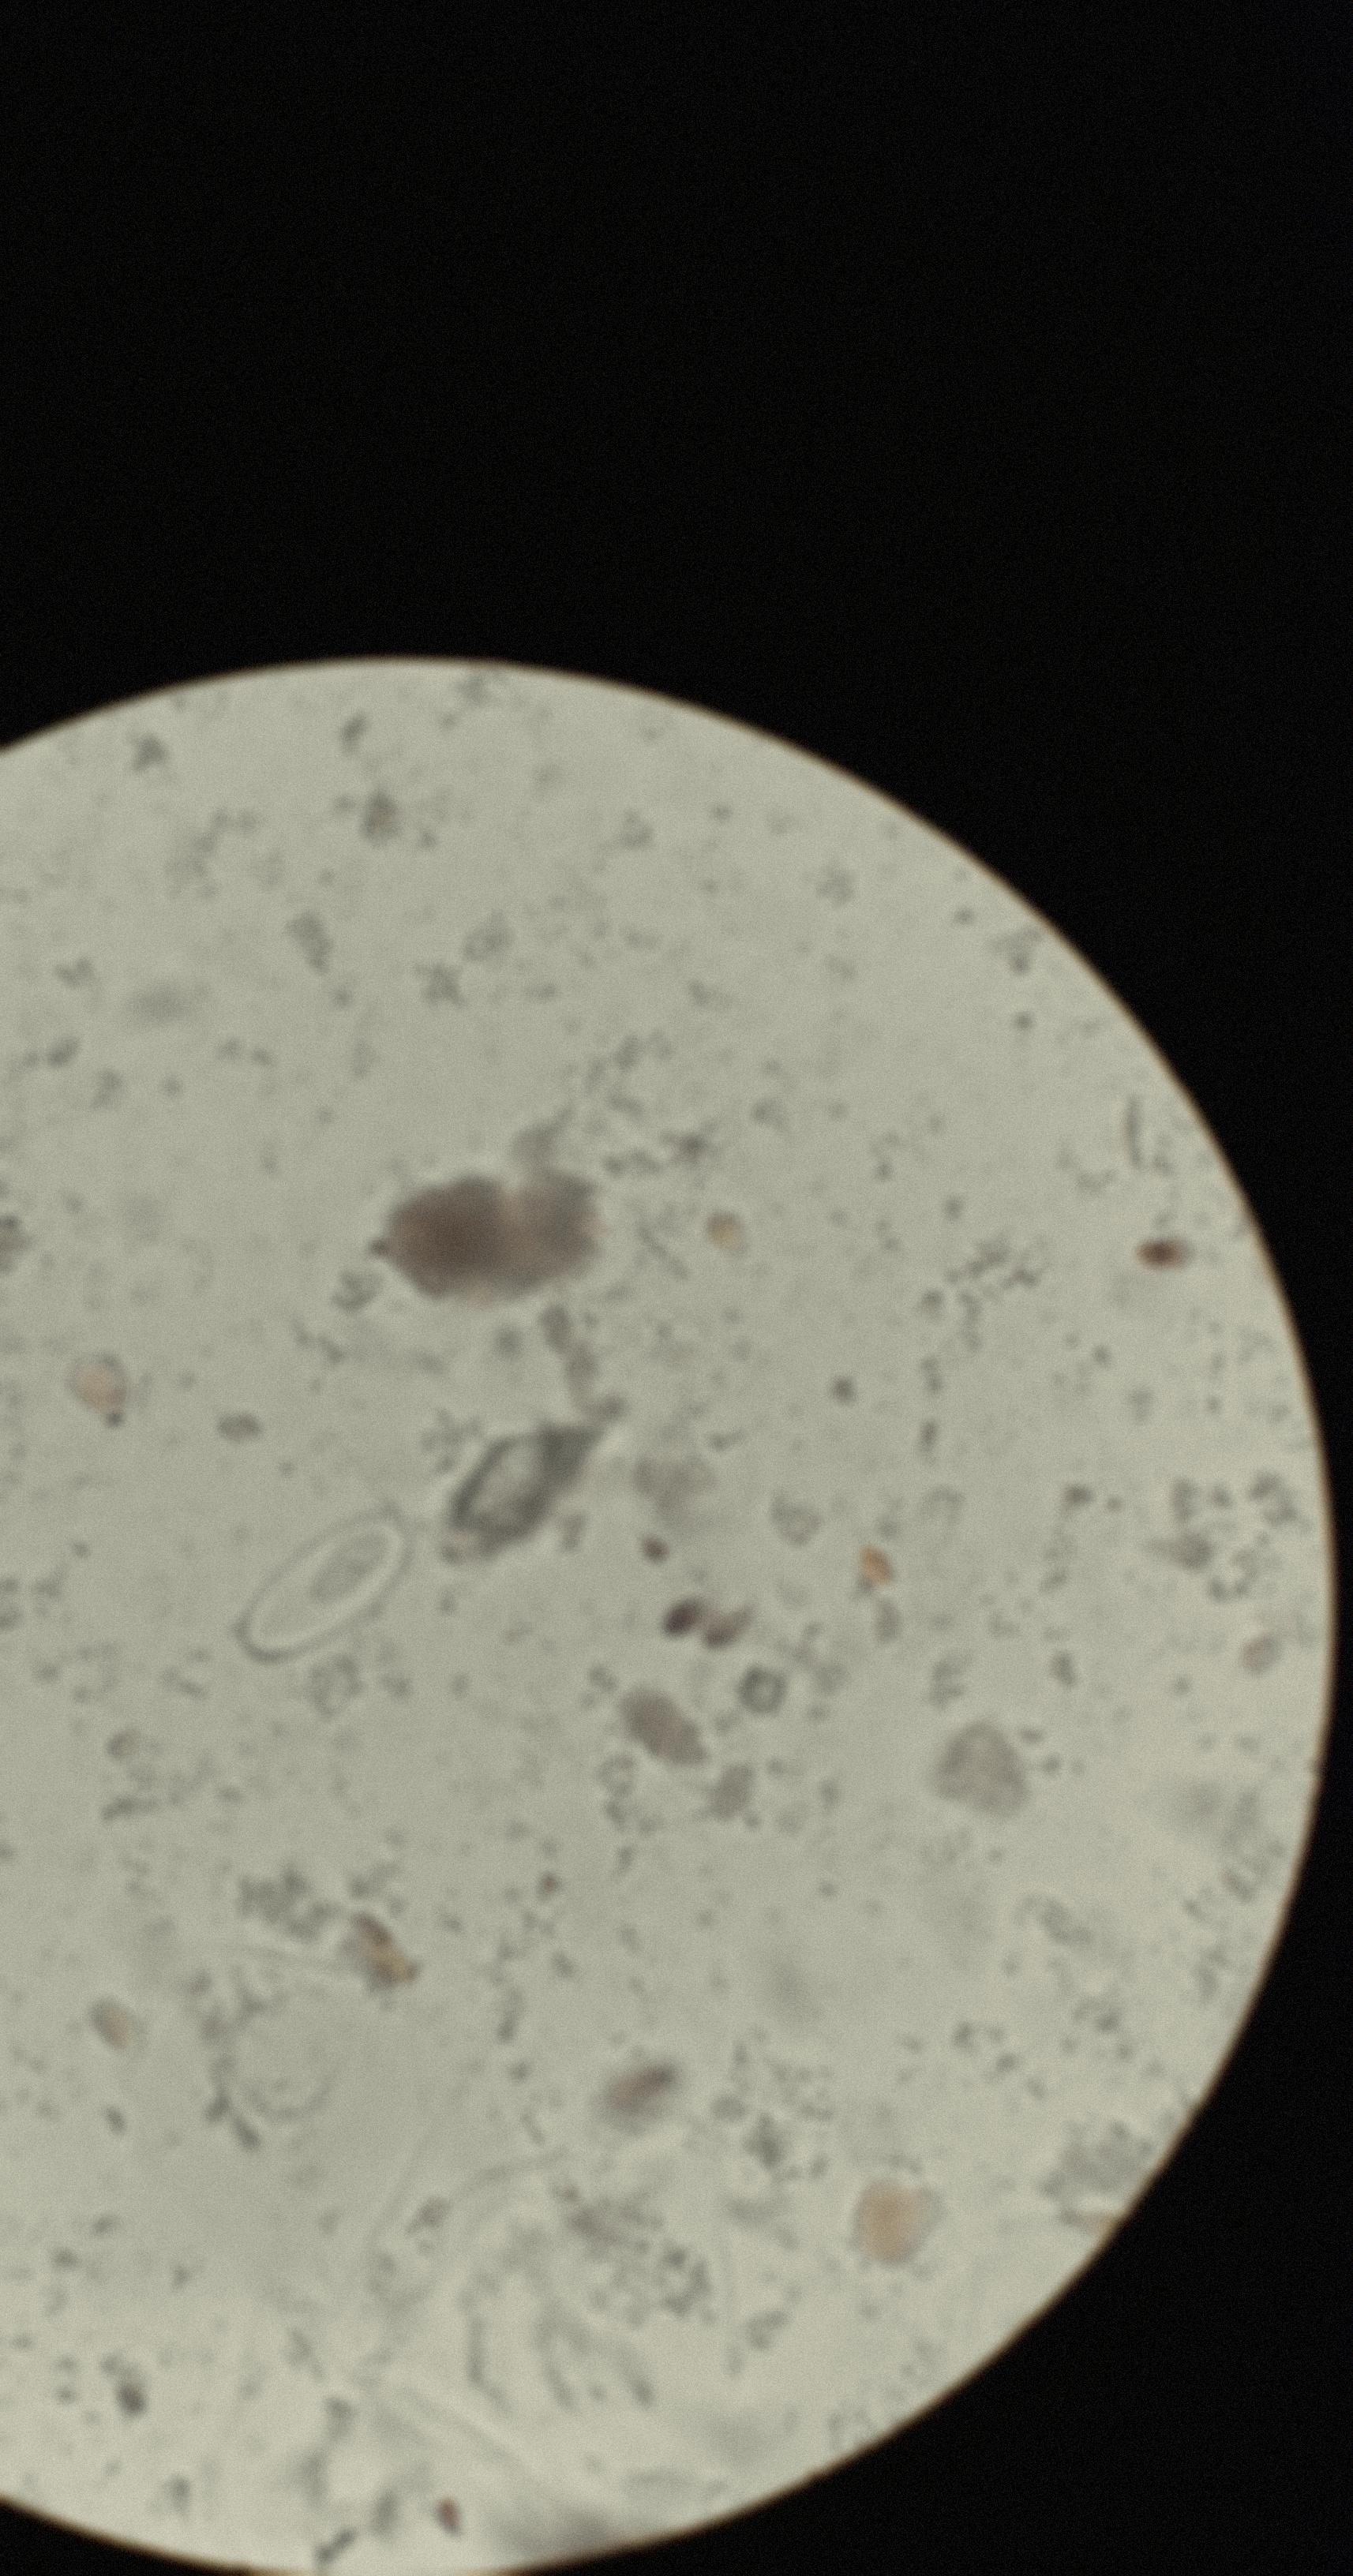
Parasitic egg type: Enterobius vermicularis